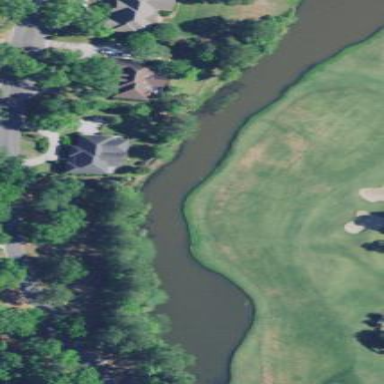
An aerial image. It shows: Water hazard on golf course. The hazard is natural water feature.